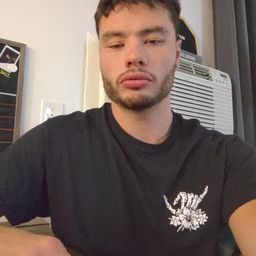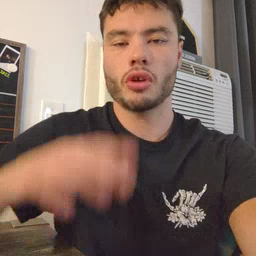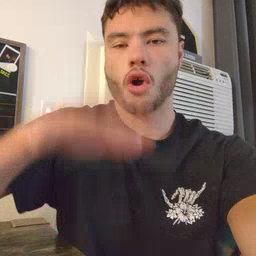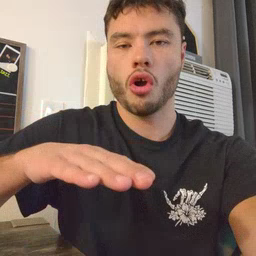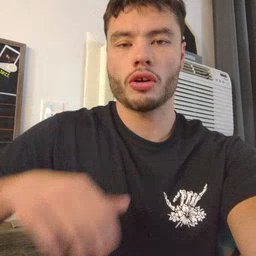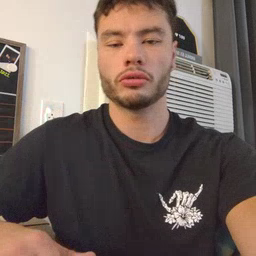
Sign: on